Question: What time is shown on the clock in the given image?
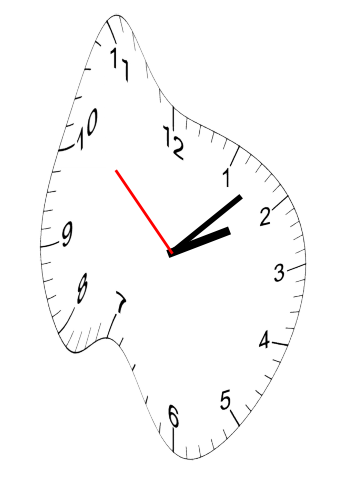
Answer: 02:07:52